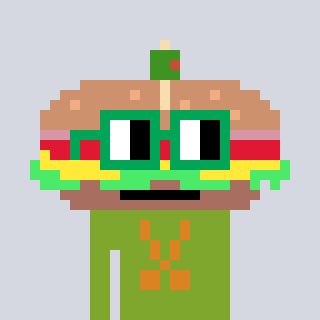
a pixel art character with square green glasses, a sandwich-shaped head and a slimegreen-colored body on a cool background